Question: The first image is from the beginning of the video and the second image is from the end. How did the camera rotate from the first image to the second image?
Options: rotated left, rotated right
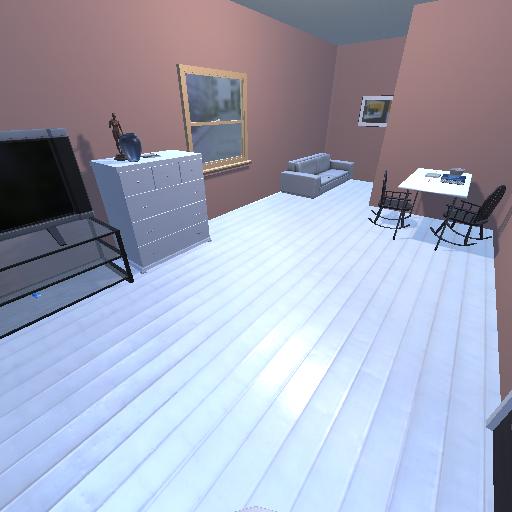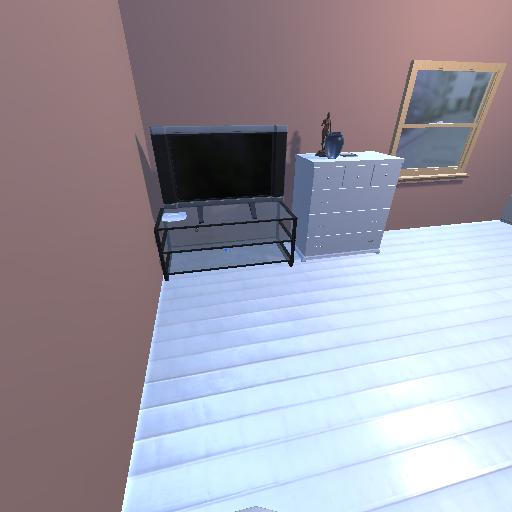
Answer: rotated left